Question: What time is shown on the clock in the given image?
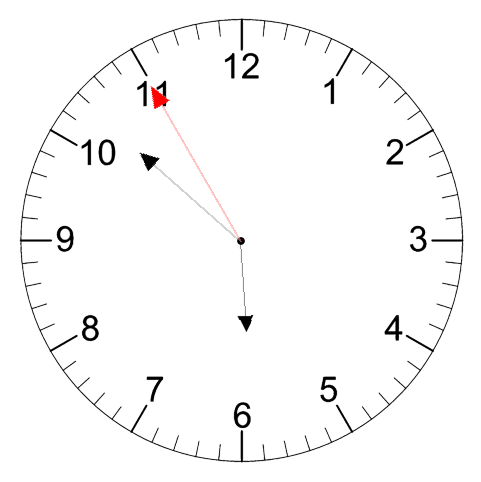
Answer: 05:51:55